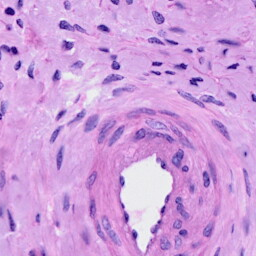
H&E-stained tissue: Cervix